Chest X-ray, AP view. Patient: 43 years old, sex M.
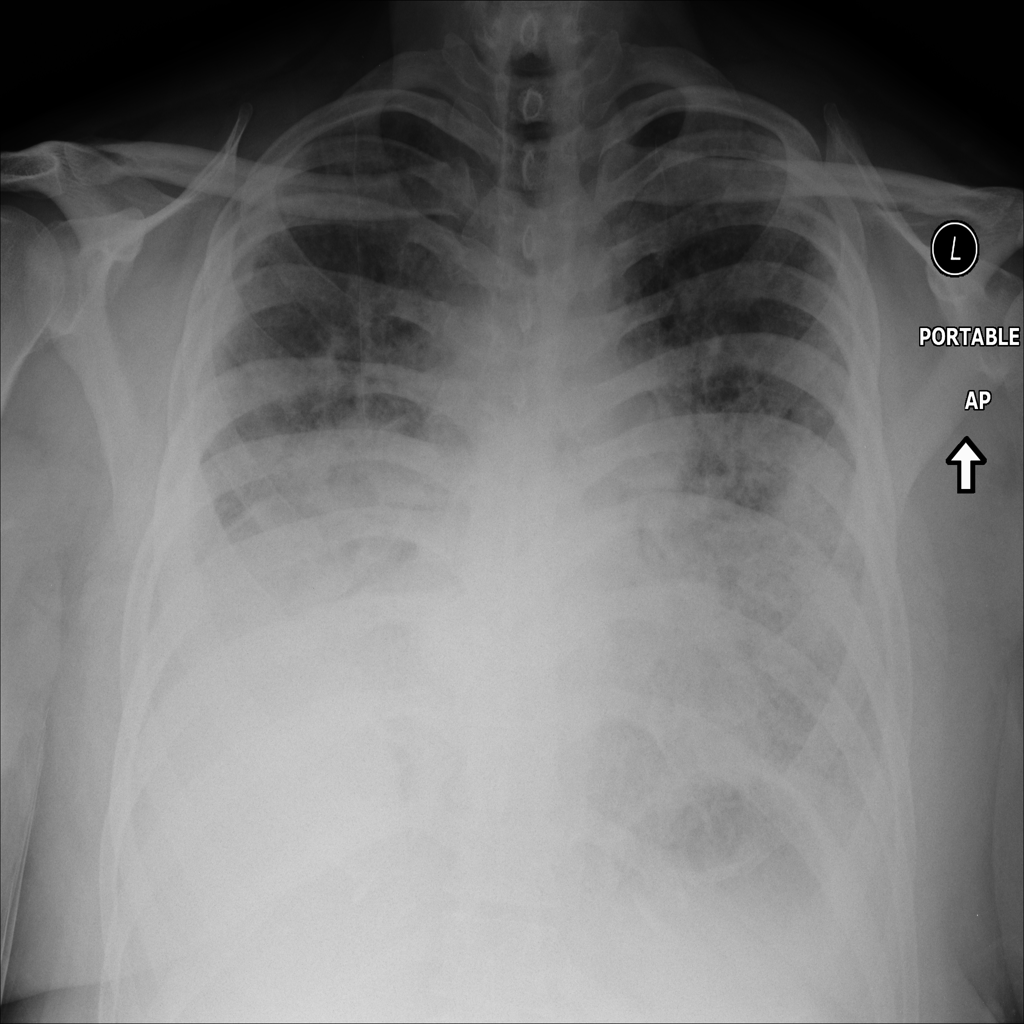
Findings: Infiltration